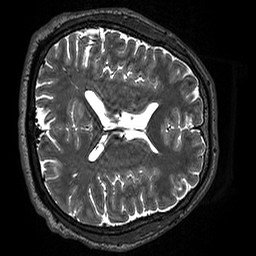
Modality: T2w
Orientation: axial
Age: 34
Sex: male
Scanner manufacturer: siemens
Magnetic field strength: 3 T
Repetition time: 3.2 s
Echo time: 0.412 s